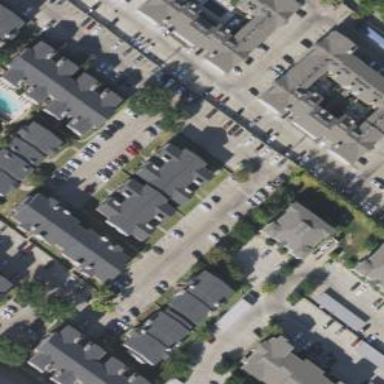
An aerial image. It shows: Image showing building with apartments.